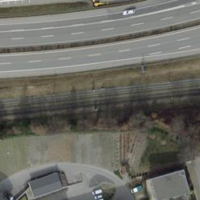
EUNIS habitat code: 57
Species observed at this site:
Impatiens parviflora